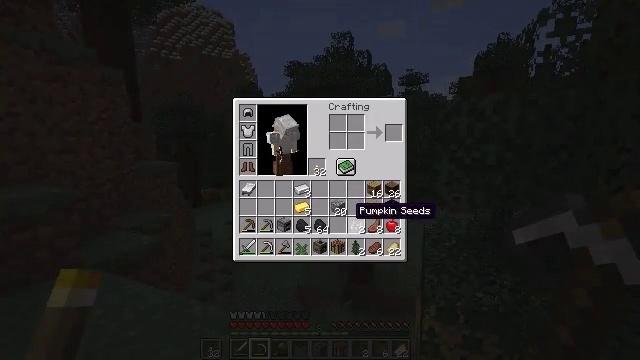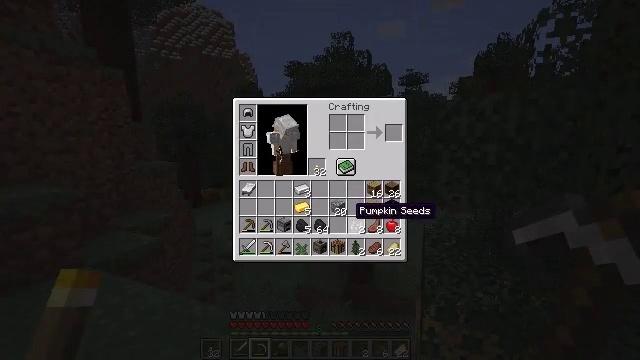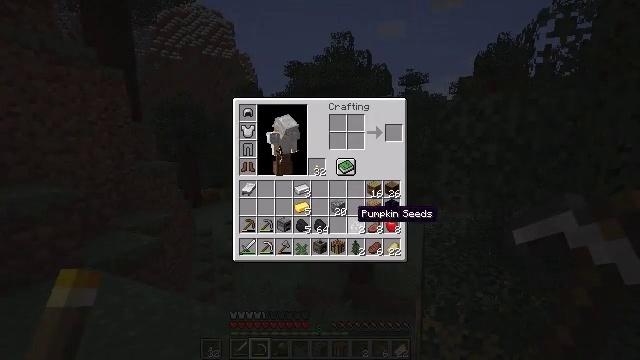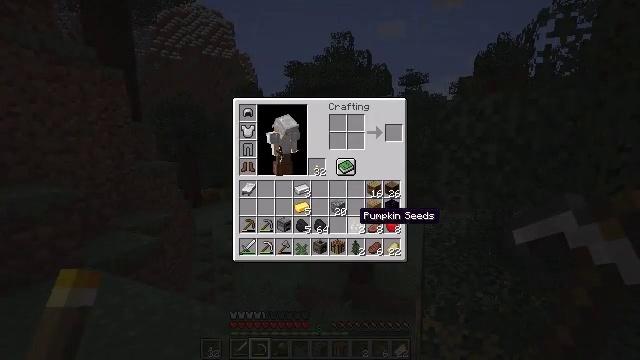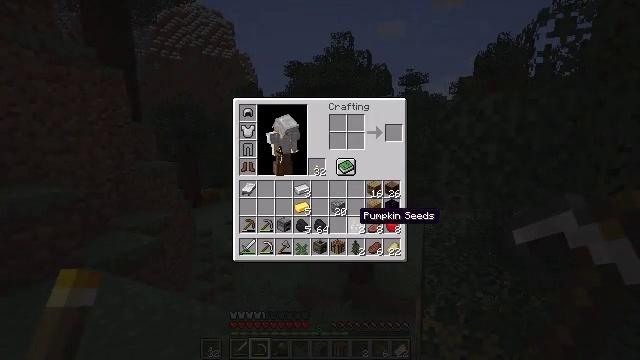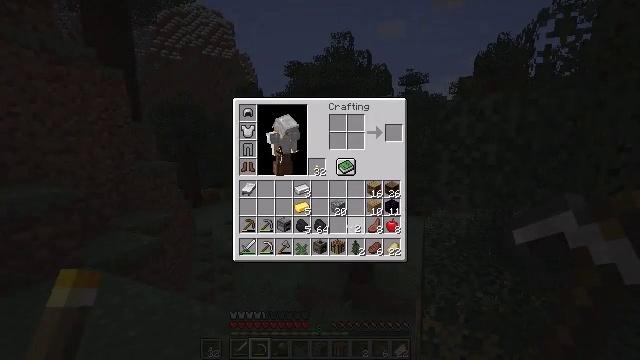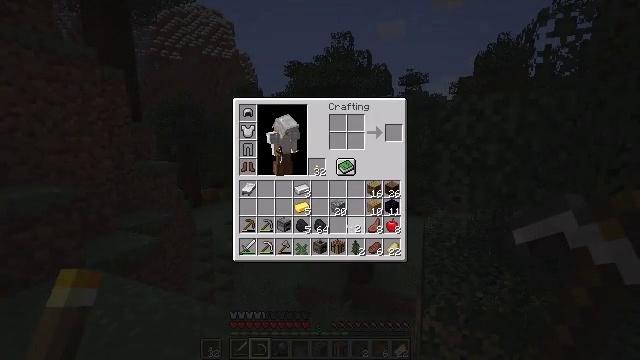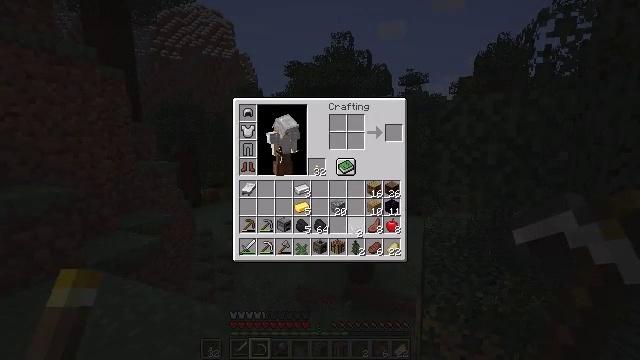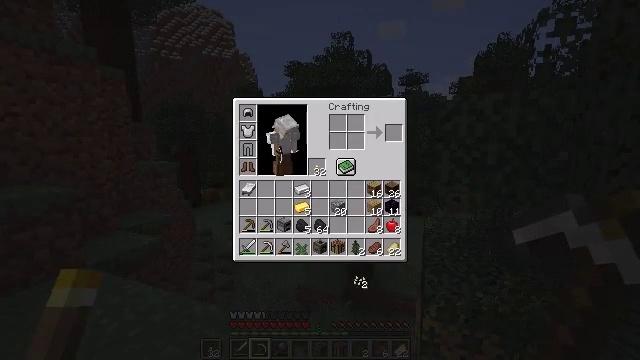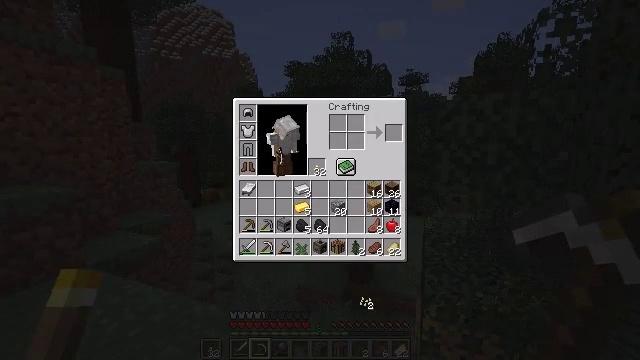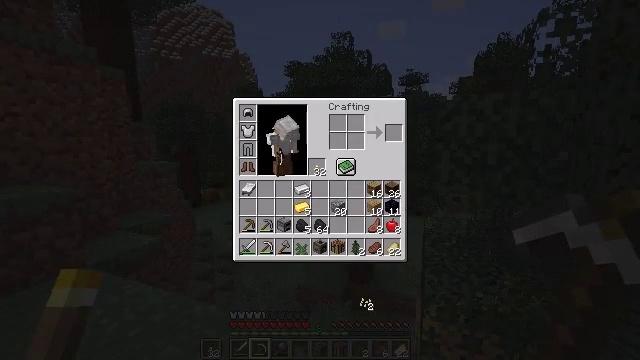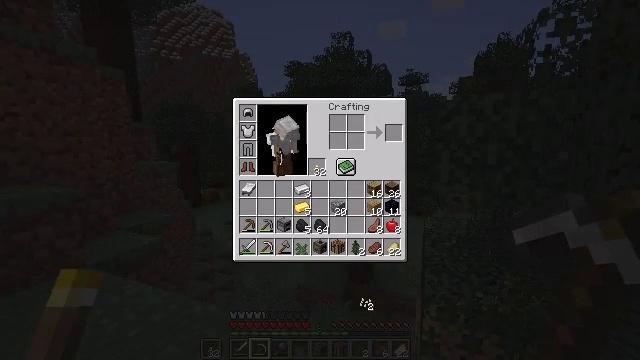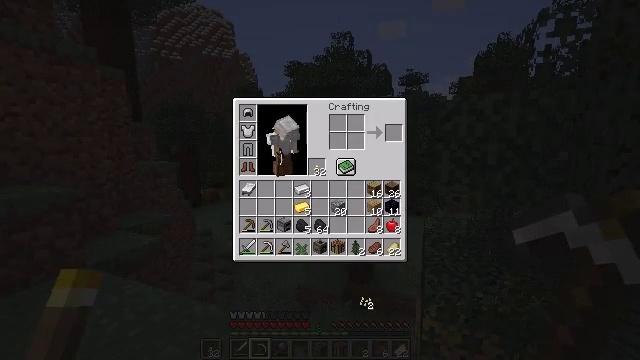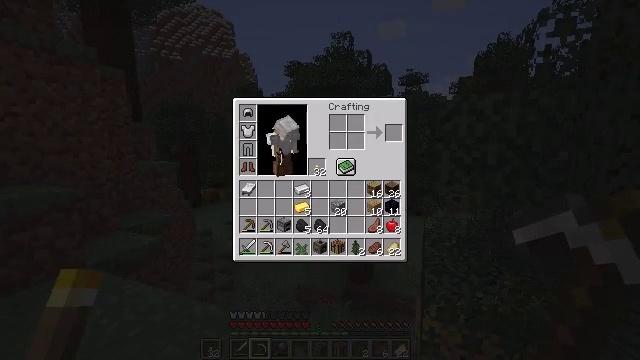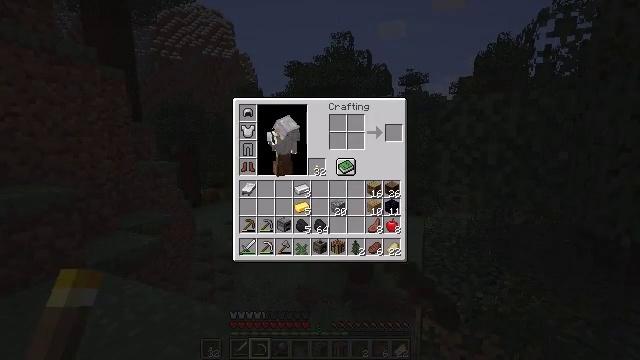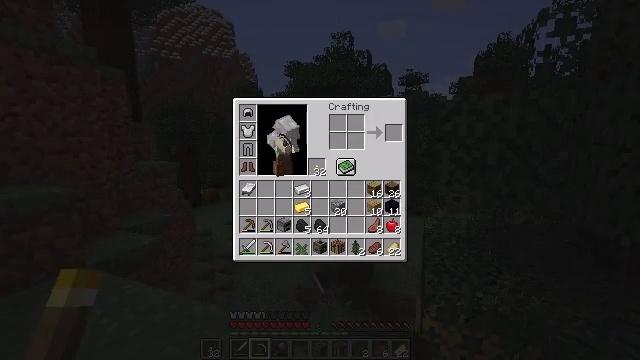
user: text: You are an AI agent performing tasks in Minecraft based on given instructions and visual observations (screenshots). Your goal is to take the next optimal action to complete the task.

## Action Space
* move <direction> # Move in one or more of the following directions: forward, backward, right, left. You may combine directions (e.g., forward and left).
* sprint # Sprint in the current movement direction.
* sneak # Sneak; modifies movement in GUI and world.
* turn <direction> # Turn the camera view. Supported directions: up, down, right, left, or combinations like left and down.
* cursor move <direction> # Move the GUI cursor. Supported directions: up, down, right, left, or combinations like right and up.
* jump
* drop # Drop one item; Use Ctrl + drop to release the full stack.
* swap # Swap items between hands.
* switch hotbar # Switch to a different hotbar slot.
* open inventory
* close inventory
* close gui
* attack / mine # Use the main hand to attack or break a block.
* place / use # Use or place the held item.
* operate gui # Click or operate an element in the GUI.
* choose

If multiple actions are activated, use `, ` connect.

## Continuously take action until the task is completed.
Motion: motion action
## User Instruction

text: Remove pumpkin seeds from the inventory.
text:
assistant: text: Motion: no_op
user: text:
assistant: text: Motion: no_op
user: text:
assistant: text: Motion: no_op
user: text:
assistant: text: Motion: no_op
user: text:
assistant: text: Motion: operate gui
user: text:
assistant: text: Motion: operate gui
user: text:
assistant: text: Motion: no_op
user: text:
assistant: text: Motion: cursor move down
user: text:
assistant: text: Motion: cursor move down
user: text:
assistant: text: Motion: no_op
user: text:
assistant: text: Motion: operate gui
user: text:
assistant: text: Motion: operate gui
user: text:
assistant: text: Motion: cursor move up
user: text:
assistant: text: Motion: cursor move up
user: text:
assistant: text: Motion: cursor move up
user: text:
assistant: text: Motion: no_op
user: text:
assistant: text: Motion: no_op
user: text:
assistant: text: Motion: no_op